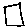
Label: square